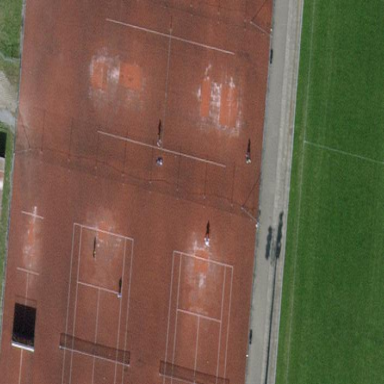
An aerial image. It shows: Tennis court on pitch.